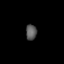
Tissue: lung
Cell type: Epithelial cells
Senescence score: 0.2017
Nuclear area (px): 167
Mean DAPI intensity: 88.341